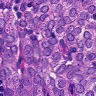
Metastatic tissue present: yes